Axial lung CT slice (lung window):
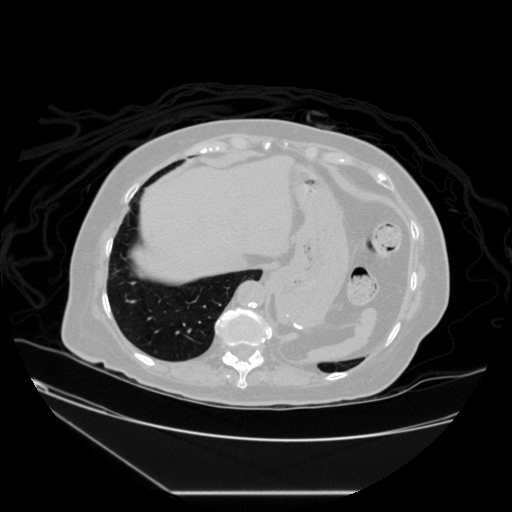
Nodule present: no